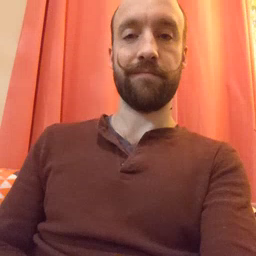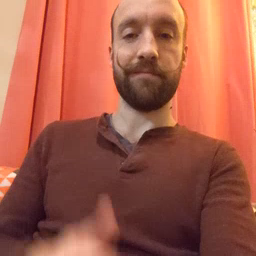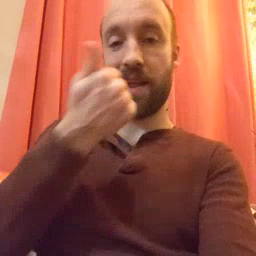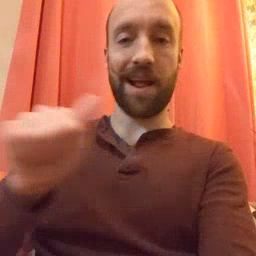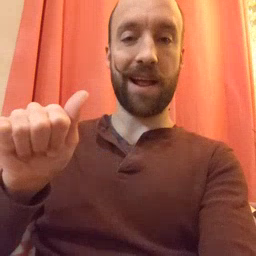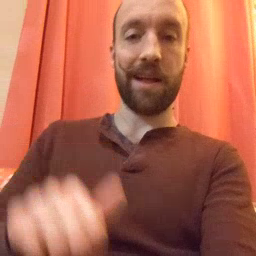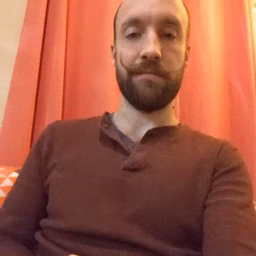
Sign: any